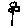
Label: flower